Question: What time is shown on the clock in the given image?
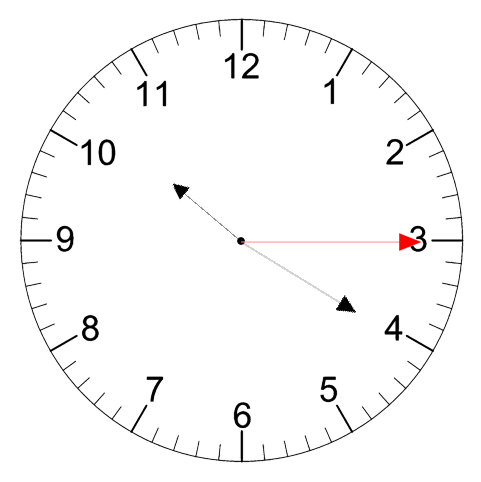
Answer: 10:20:15